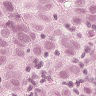
Metastatic tissue present: yes